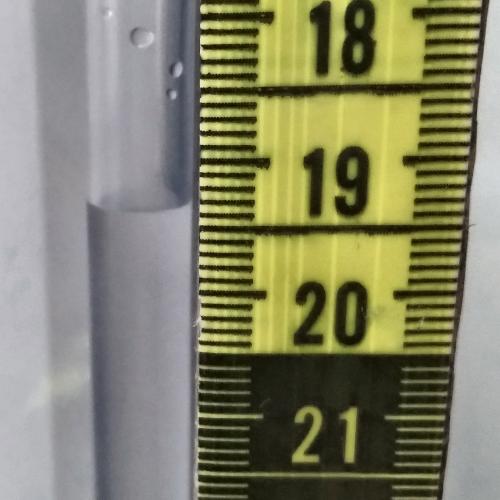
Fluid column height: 19.3 cm